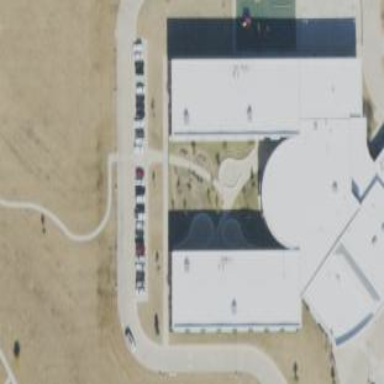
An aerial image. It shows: School building.